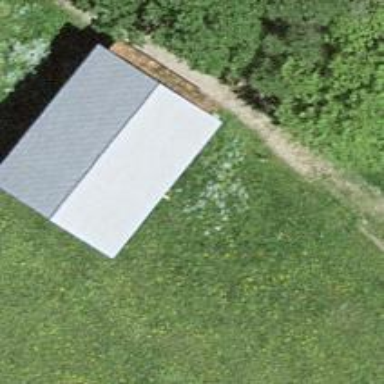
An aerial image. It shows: Hut.